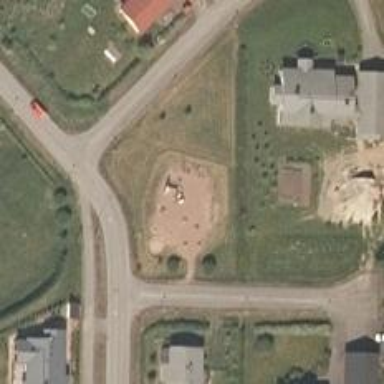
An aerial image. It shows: Springy playground.